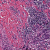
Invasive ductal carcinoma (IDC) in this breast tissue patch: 1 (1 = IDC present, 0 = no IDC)